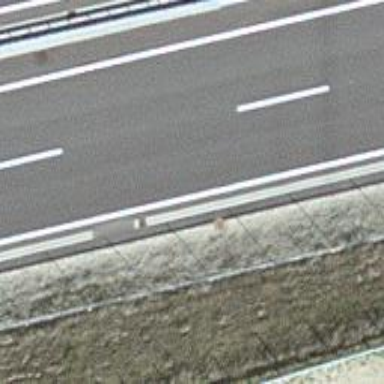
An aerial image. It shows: Asphalt motorway.